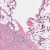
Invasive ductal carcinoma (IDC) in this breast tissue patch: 0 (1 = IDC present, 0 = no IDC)